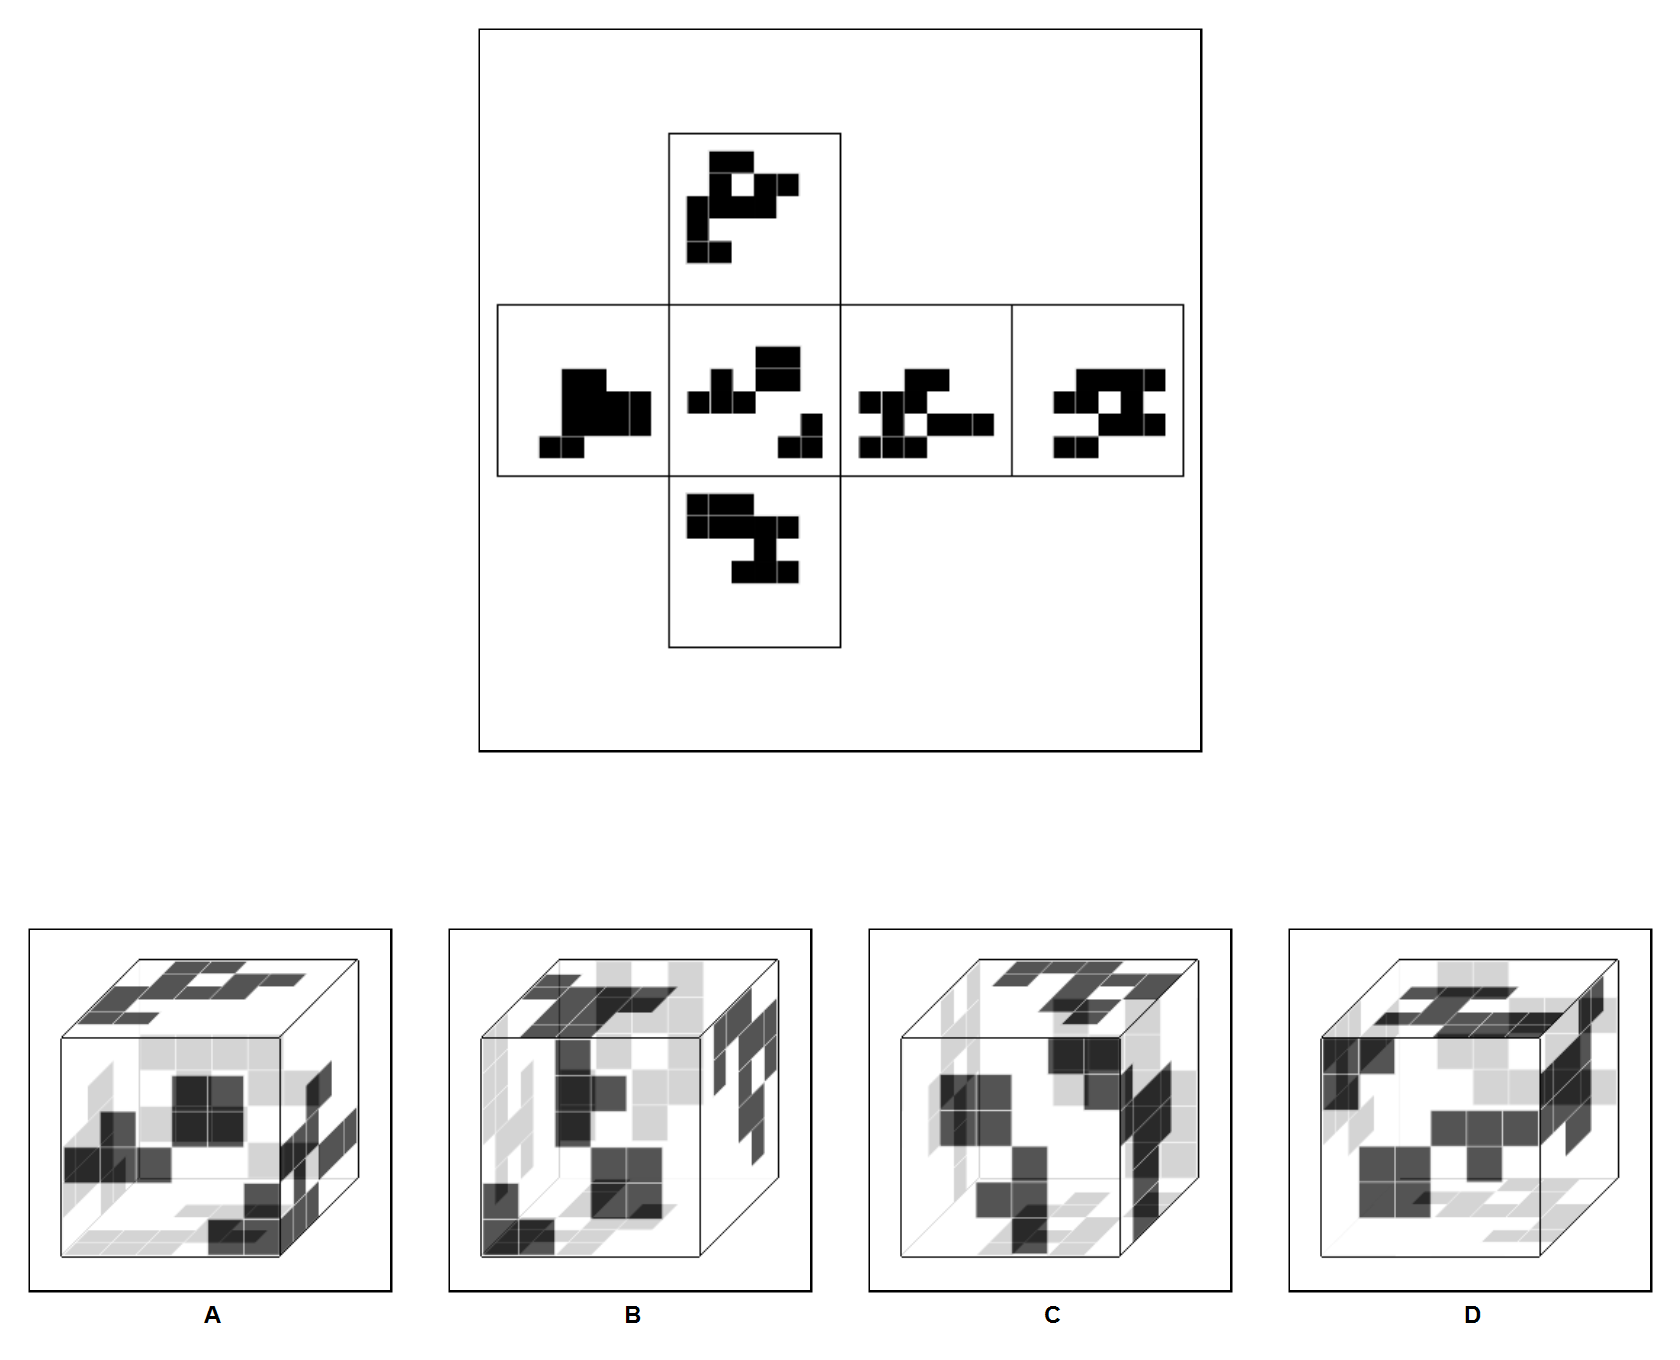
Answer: C